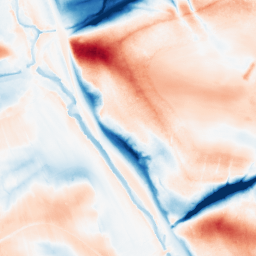
Category: classical
Decomposition family: gaussian_anisotropic
Decomposition parameters: sigma_x: 2
sigma_y: 20
Upsampling method: quintic
Upsampling parameters: scale: 4
Upsampling scale: 4